Interaction volume radius: 5 \u00c5
Interaction volume height: 15 \u00c5
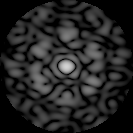
Disorder parameter: 0.667